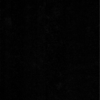
Label: dusty